Field crop: maize
Growth stage: 2
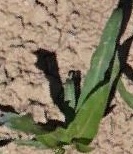
Species: maize